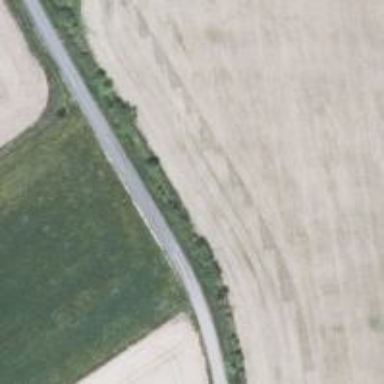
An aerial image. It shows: Well-maintained track road of grade 1.